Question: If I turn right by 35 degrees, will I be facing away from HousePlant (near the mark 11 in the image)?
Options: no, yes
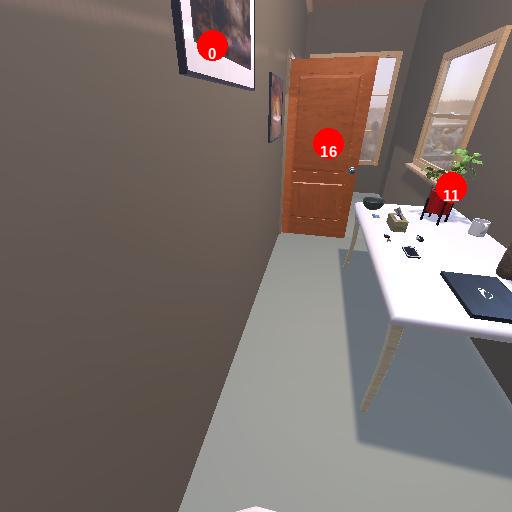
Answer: no